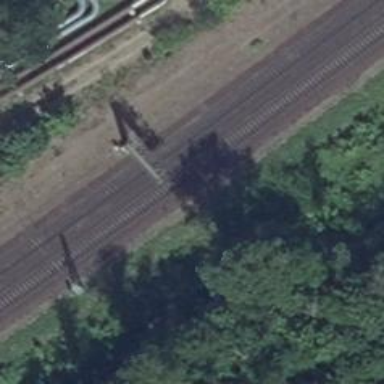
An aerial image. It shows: Railway signal.